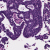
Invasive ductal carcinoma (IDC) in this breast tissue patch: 1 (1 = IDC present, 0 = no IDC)